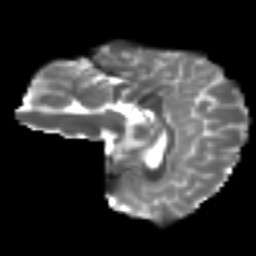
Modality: T2w
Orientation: sagittal
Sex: female
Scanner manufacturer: ge
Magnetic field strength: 3 T
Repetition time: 7 s
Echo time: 0.08 s